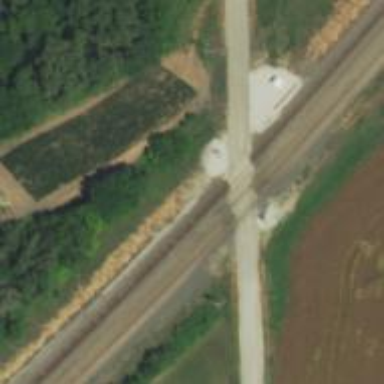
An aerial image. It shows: Level crossing along the railway.